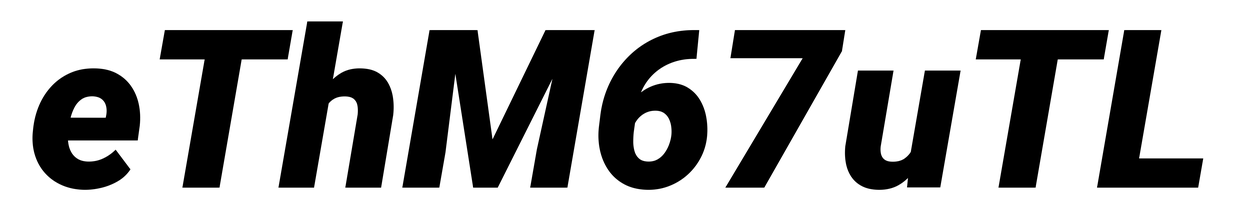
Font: Roboto-Italic_Black_Italic